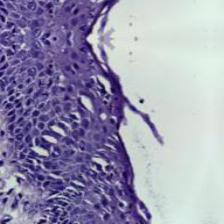
Diagnosis: Normal